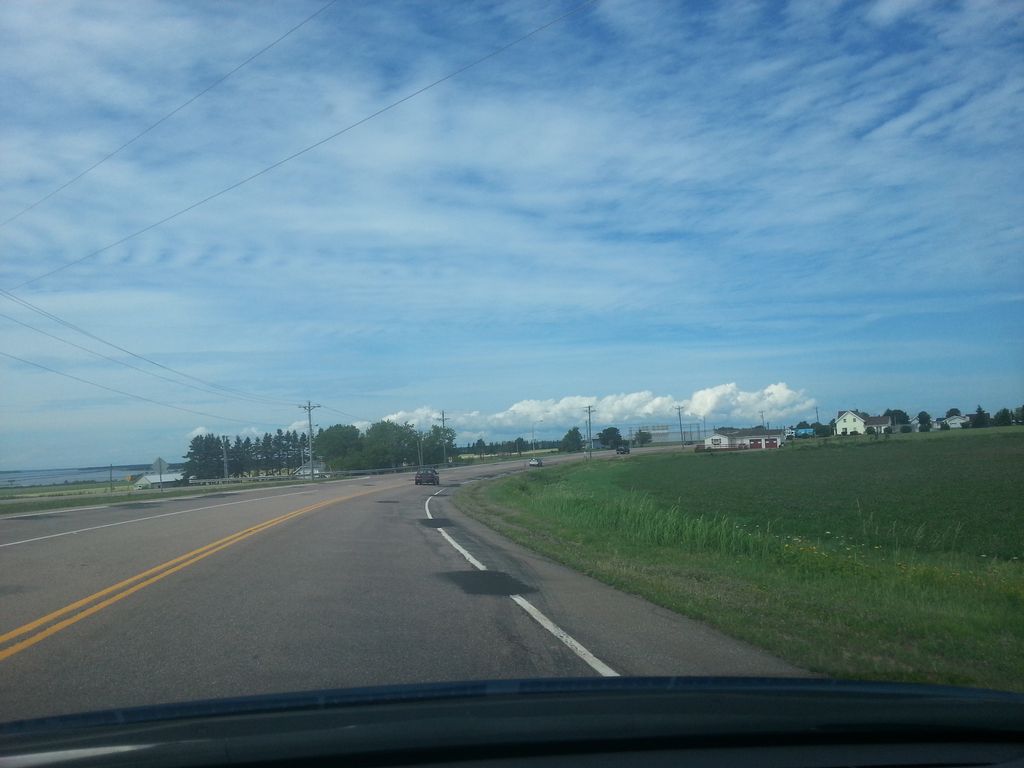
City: charlottetown